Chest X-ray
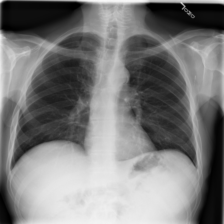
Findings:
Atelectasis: negative
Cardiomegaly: negative
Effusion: negative
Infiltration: positive
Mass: negative
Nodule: negative
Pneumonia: negative
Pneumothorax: negative
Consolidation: negative
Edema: negative
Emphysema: negative
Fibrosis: negative
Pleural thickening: negative
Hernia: negative